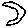
Label: moon